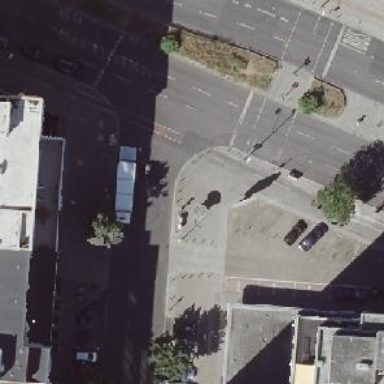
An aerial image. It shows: Uncontrolled crossing on cycleway.